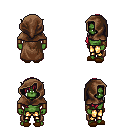
a pixel art fantasy rpg character, male body template, orc, green skin, brown cape, gold greaves, ruby red right-swept hairstyle, cloth hood, leather bracers, brown slippers, four views (front, back, left, right), 2x2 character sprite sheet, small pixel art, hard edges, no anti-aliasing